Field crop: maize
Growth stage: 2
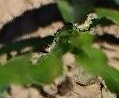
Species: maize